Field crop: tomato
Growth stage: 1
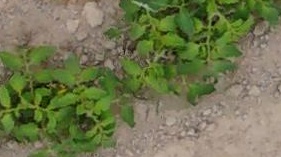
Species: tomato